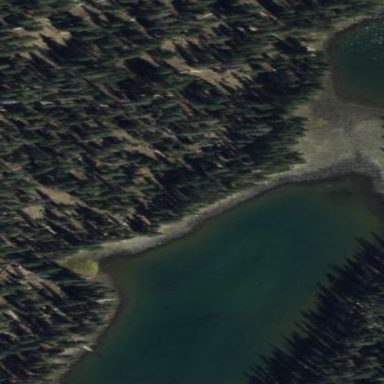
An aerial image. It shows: Serene lake.